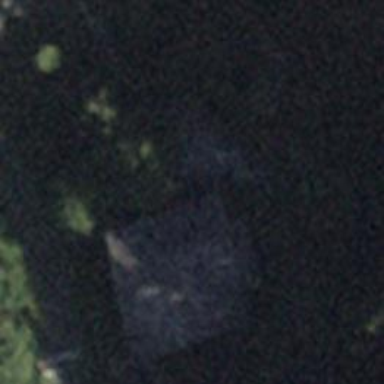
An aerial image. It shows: Cabin.